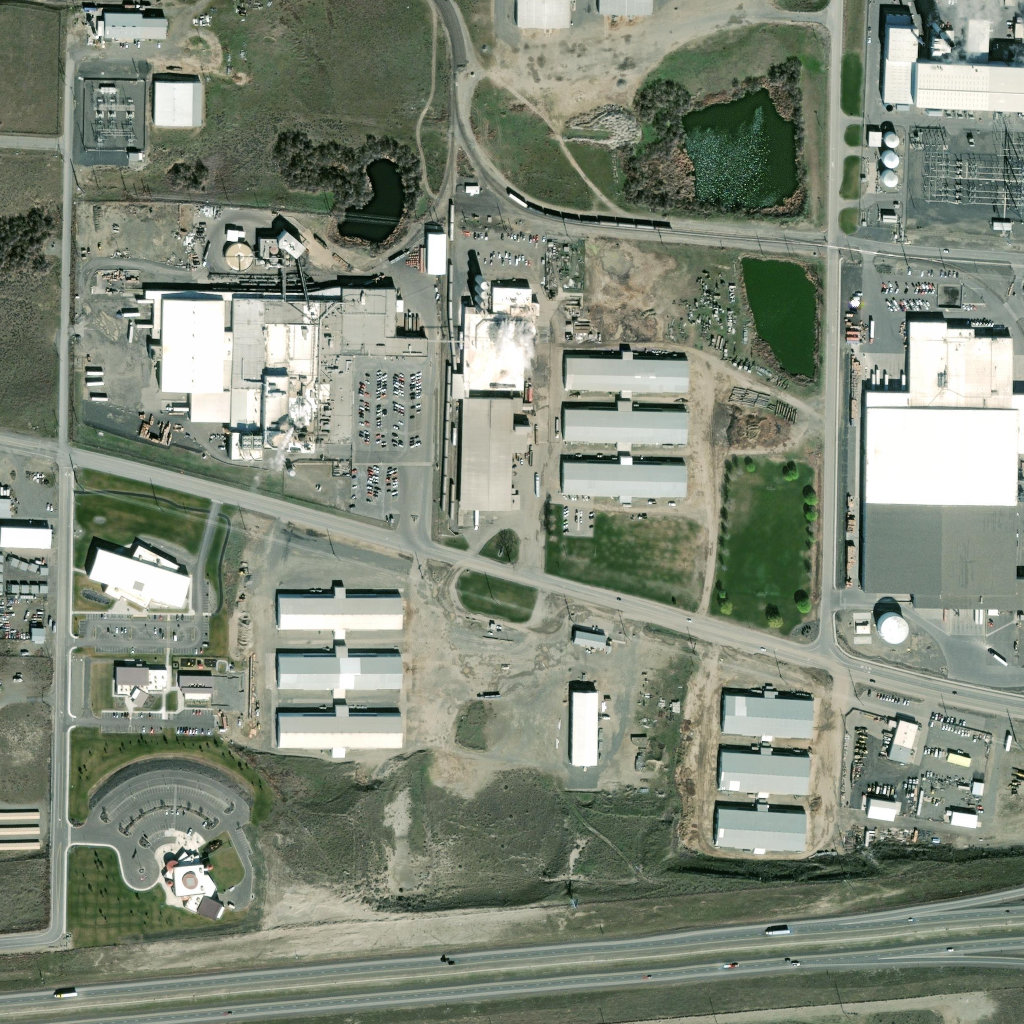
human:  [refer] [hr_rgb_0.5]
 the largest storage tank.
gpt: <box>[[85, 59, 89, 62, 0]]</box>